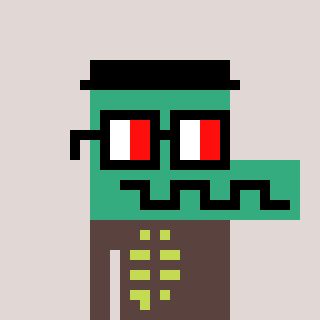
a pixel art character with square glasses with black frames and red eyes, a crocodile-shaped head and a darkbrown-colored body on a warm background